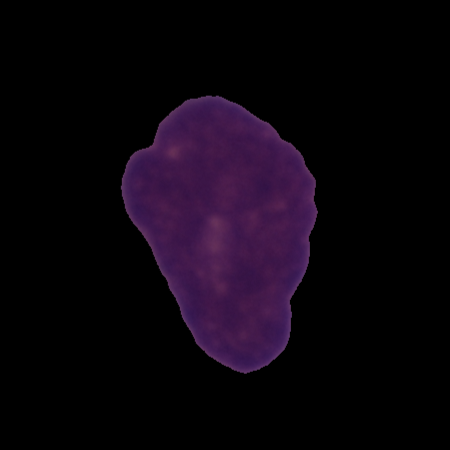
Label: cancer